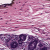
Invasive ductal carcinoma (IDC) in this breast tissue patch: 0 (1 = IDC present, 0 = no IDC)